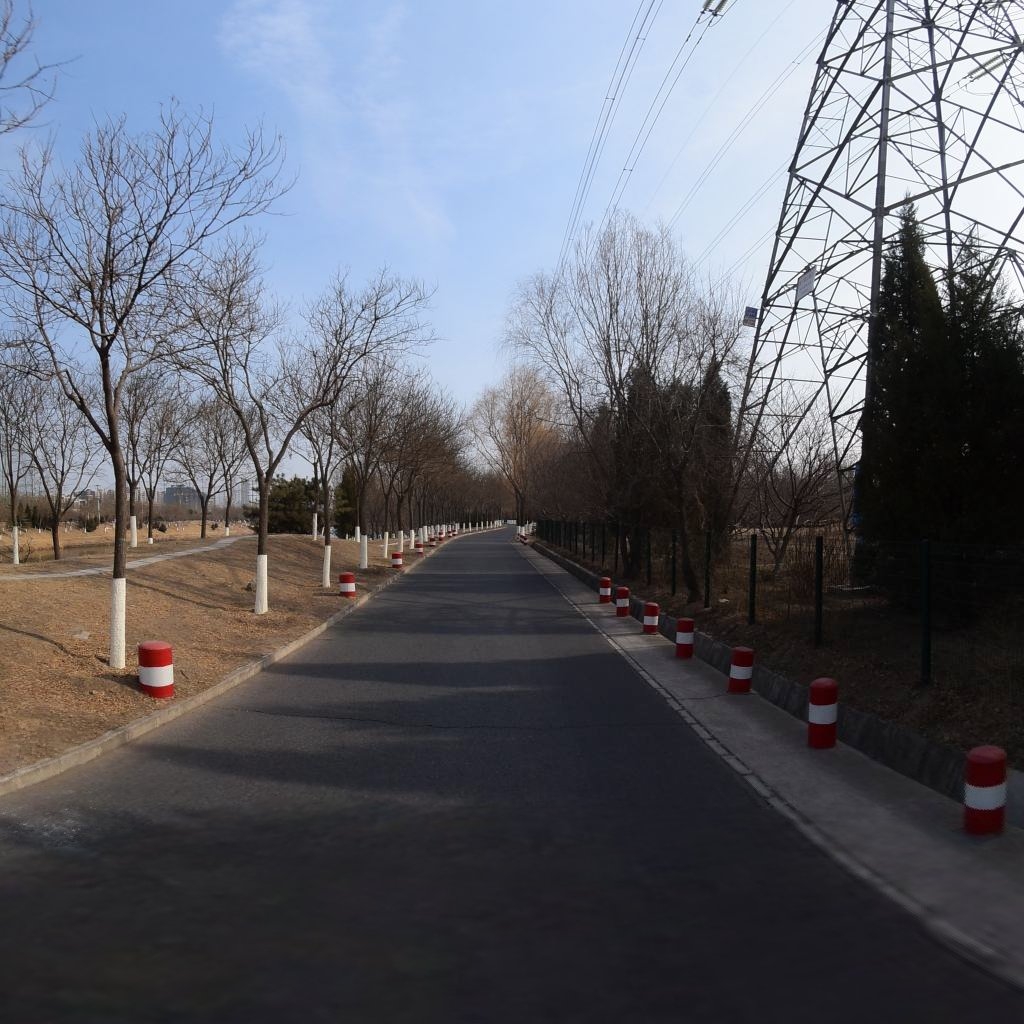
Region: Chaoyang
Road damage annotations: transverse crack